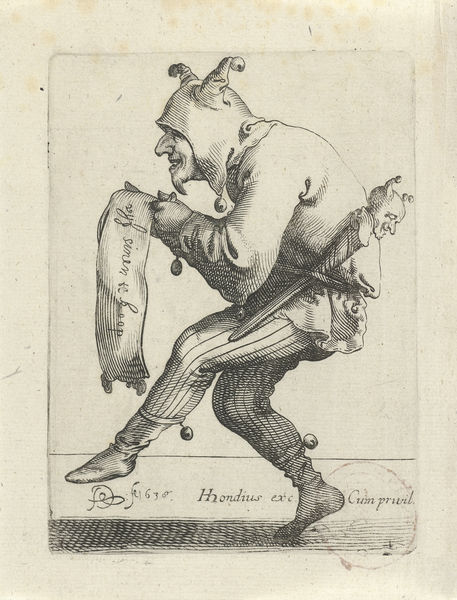
Titel: Titelprent voor de vijf zintuigen
Künstler: Pieter Jansz. Quast
Standort: Amsterdam
Institution: Rijksmuseum
Schlagwörter: hut, hüte, kopfbedeckungen, nase, zeichnung, bart, hose, kappe, mütze, mützen, kopfbedeckung, stab, graphik, banner, inschrift, streifen, lachen, narr, seil, schwarz weiß, radierung, stich, schwert, stempel, grinsen, glocke, glöckchen, teufel, gurt, kupferstich, keule, glocken, eulenspiegel, schellen, latein, schriftband, bärtchen, schelle, 17. jahrhundert, 1630, till eulenspiegel, hut…, nar, hosee